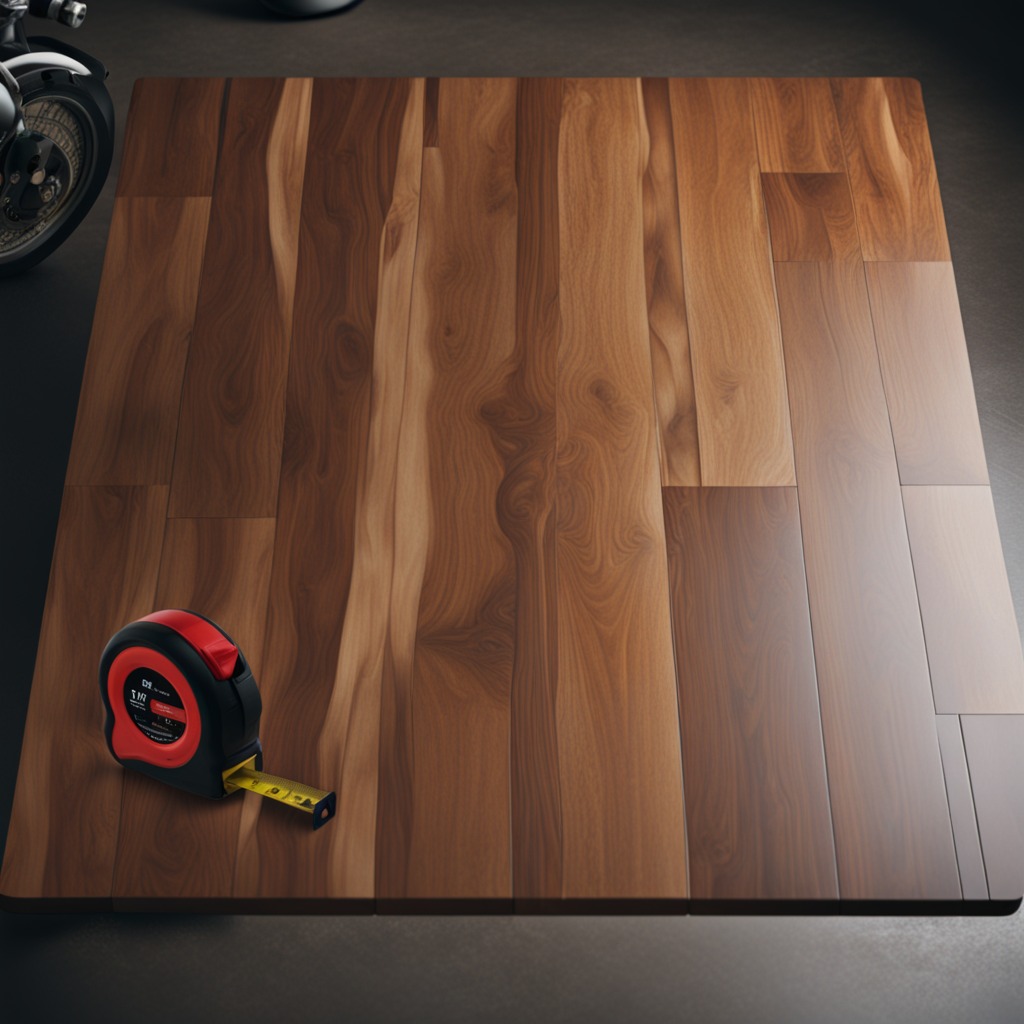
A measuring tape lies on the oil-spilled wooden table in a vintage motorcycle garage.